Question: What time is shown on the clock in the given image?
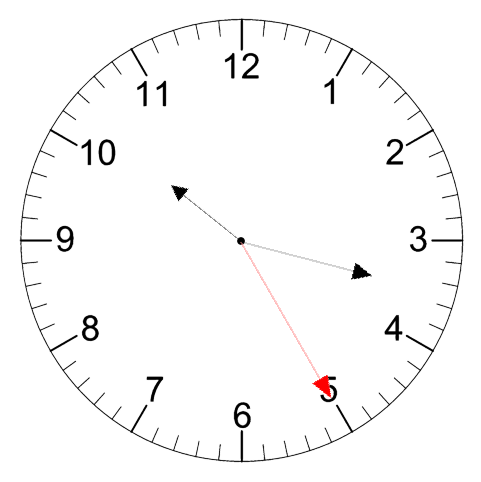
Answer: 10:17:25